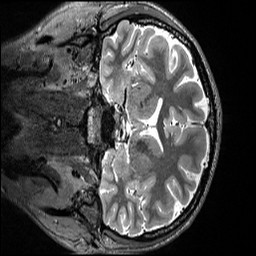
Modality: T2w
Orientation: coronal
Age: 26
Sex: male
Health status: healthy
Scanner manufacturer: siemens
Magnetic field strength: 3 T
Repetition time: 3.2 s
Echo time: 0.563 s